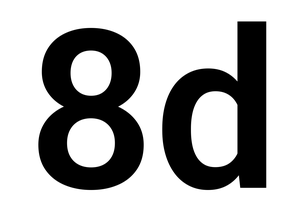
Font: Roboto_SemiBold